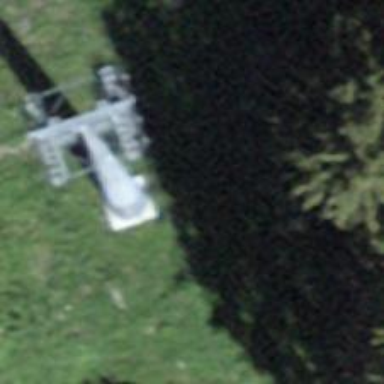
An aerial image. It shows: Pylon for aerialway.